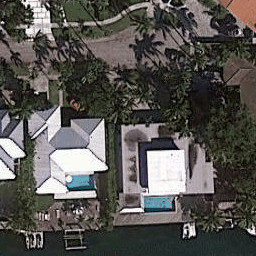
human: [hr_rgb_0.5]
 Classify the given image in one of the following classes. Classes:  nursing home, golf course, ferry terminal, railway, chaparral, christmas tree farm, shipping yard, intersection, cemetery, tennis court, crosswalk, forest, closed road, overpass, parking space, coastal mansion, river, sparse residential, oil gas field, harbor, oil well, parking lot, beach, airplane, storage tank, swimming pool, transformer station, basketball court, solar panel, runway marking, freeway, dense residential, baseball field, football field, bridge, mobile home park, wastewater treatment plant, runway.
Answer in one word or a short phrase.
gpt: coastal mansion